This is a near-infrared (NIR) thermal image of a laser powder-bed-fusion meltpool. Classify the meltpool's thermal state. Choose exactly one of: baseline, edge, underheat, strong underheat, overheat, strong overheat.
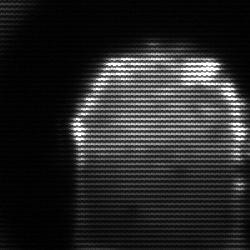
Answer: baseline